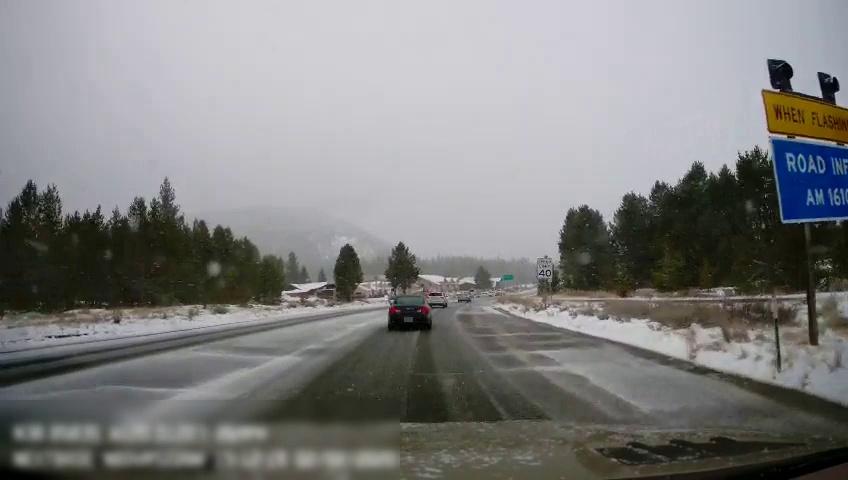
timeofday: Day
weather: Snowy
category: Drivable Space
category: Vehicles | Car
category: Vehicles | SUV
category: Vehicles | Car
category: Traffic | Signs
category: Traffic | Signs
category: Traffic | Signs
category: Traffic | Lights
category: Traffic | Lights
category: Traffic | Signs